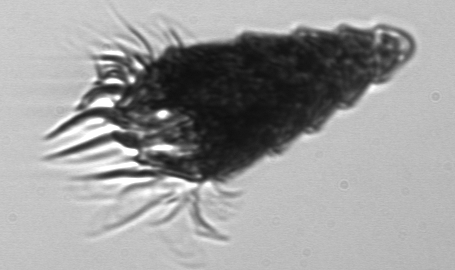
Label: Laboea_strobila